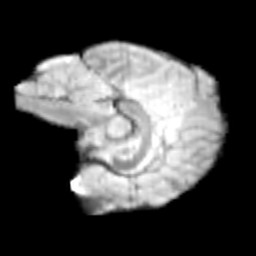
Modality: T2w
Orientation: sagittal
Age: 13
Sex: female
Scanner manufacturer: siemens
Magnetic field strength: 3 T
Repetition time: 3.8 s
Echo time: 0.07 s